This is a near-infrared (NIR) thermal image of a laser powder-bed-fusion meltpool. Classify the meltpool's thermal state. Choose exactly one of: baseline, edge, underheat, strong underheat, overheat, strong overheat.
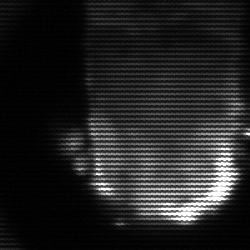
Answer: baseline